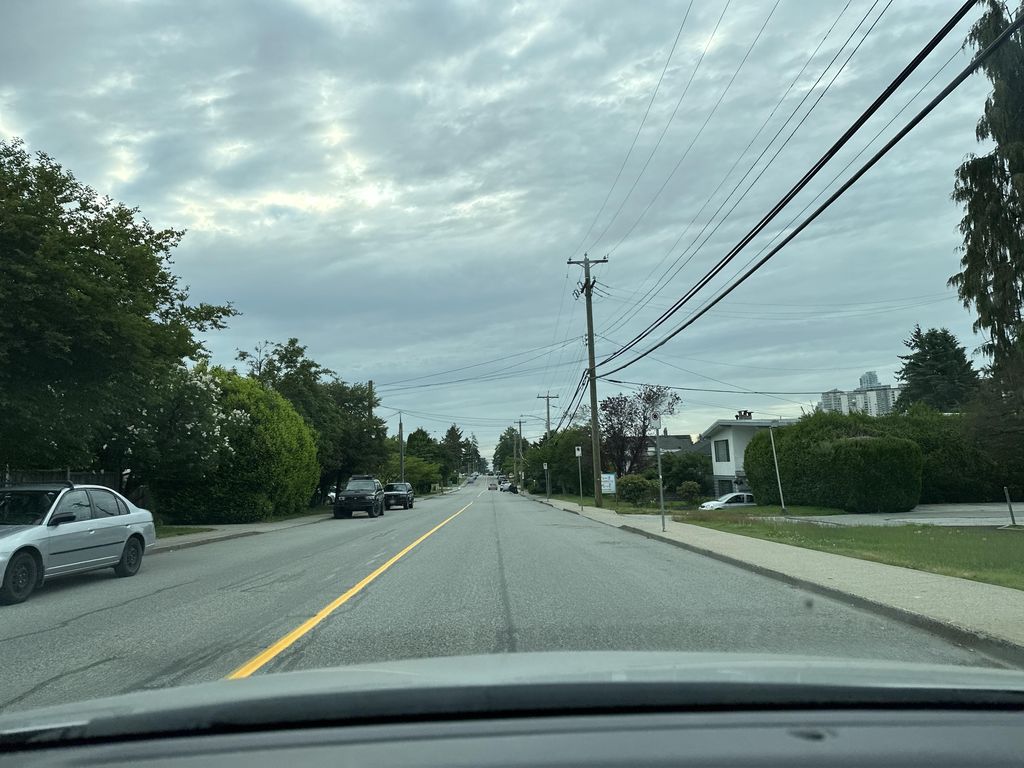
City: vancouver